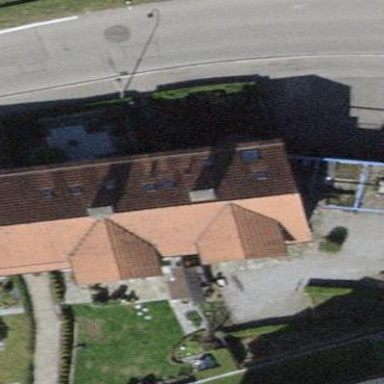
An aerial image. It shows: Gabled roofed house.